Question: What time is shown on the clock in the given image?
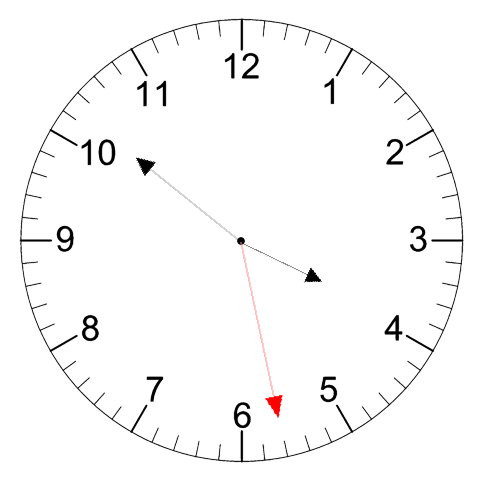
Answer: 03:51:28